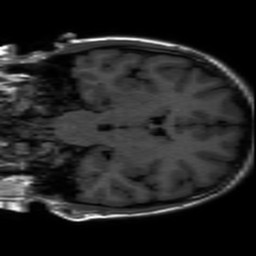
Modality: inplaneT1
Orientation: coronal
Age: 19
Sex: female
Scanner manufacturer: ge
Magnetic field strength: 3 T
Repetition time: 2.297 s
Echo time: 0.02273 s